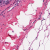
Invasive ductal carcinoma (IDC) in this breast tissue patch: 0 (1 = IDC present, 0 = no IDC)